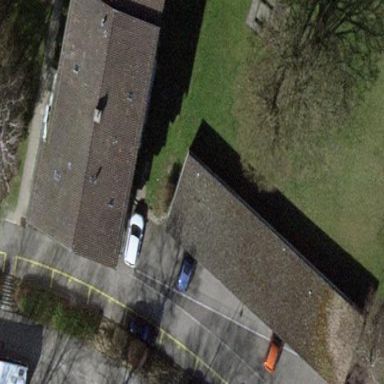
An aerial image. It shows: Group of garages.